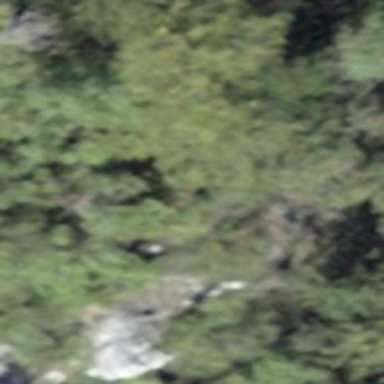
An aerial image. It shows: Cliff in nature.